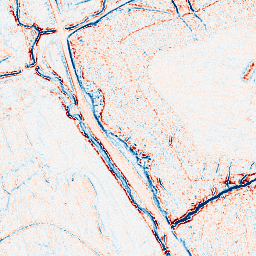
Category: classical
Decomposition family: uniform
Decomposition parameters: size: 5
Upsampling method: quadratic
Upsampling parameters: scale: 4
Upsampling scale: 4